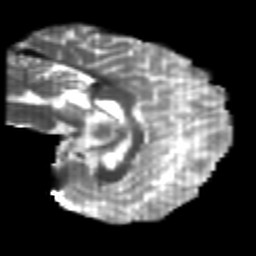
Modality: T2w
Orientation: sagittal
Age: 26
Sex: male
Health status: healthy
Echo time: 0.074 s